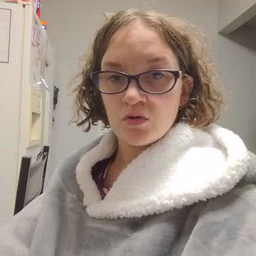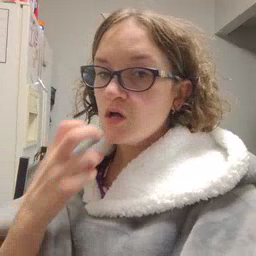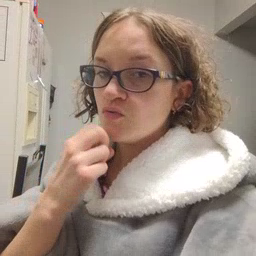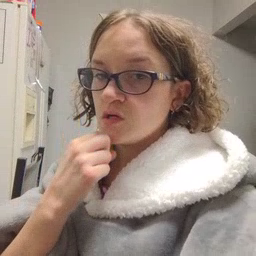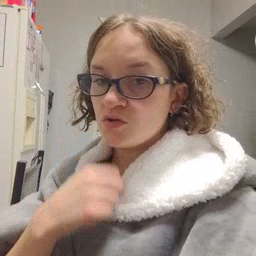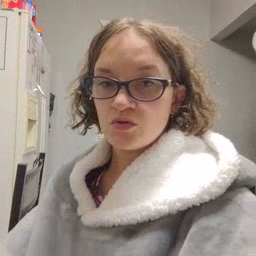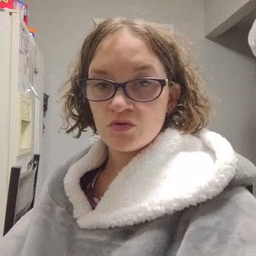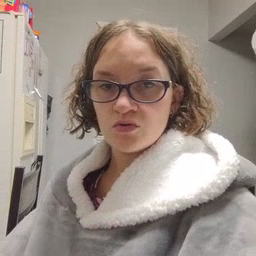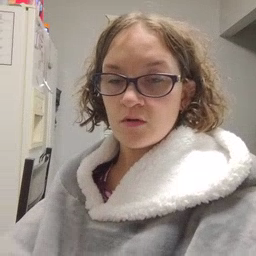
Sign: underwear